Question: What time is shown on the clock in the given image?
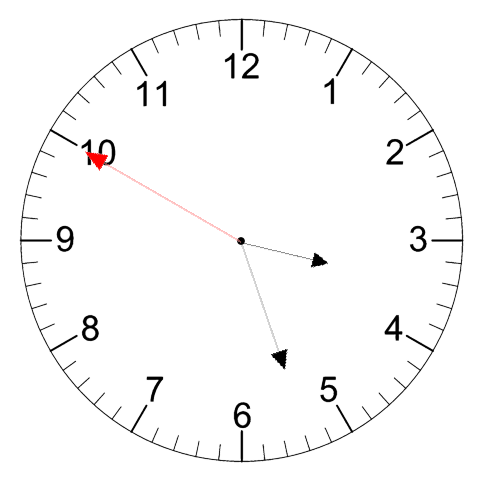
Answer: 03:26:50